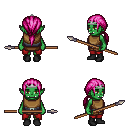
a pixel art fantasy rpg character, female body template, orc, green skin, leather chest armor, red pants, pink ponytail hairstyle, silver tiara, black shoes, spear, four views (front, back, left, right), 2x2 character sprite sheet, small pixel art, hard edges, no anti-aliasing